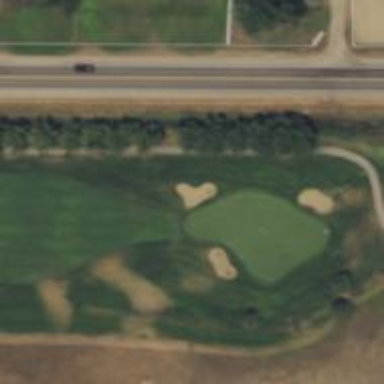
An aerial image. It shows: Golf hole.